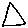
Label: triangle